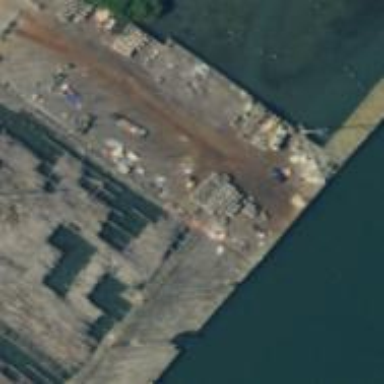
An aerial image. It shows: Ruined pier structure.